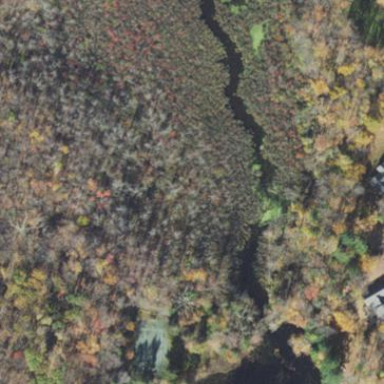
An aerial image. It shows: Serene woodland landscape.